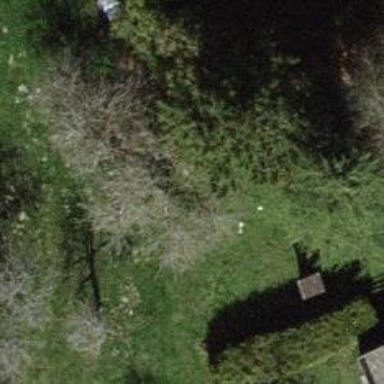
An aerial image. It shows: Garden adorned with trees.